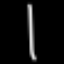
Label: line